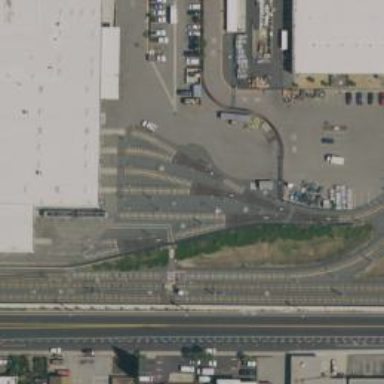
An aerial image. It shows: Railway crossing.